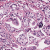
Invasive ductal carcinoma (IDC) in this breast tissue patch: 1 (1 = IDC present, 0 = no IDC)